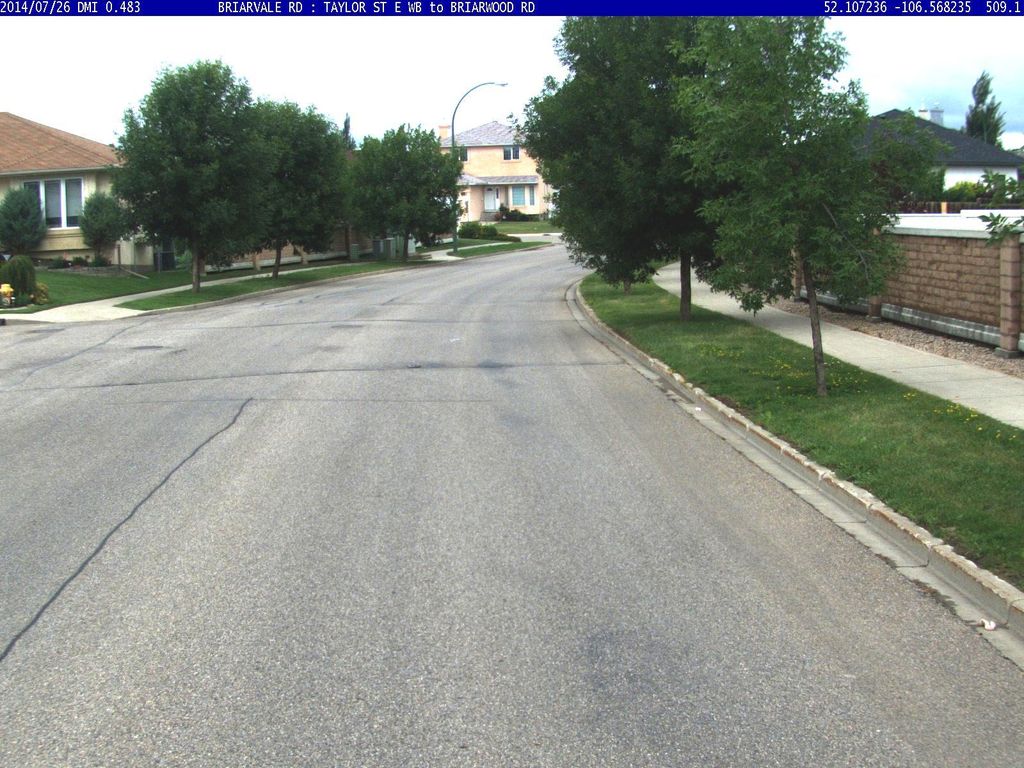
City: saskatoon